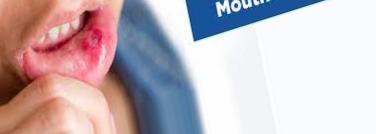
Condition: Mouth Ulcer